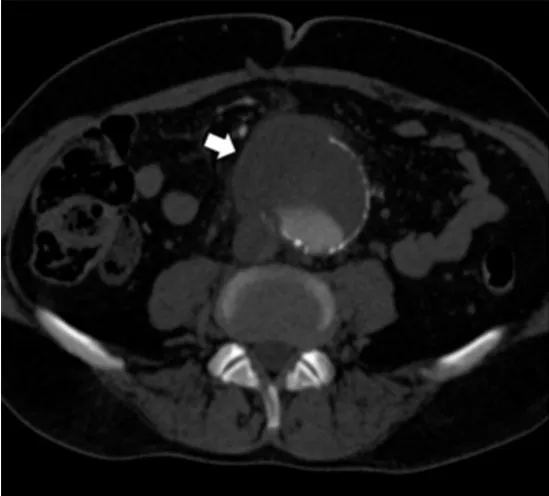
Preoperative CT scan showing an abdominal aortic aneurysm surrounded by inflammation/fluid collection (white arrow).
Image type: radiology (ct)